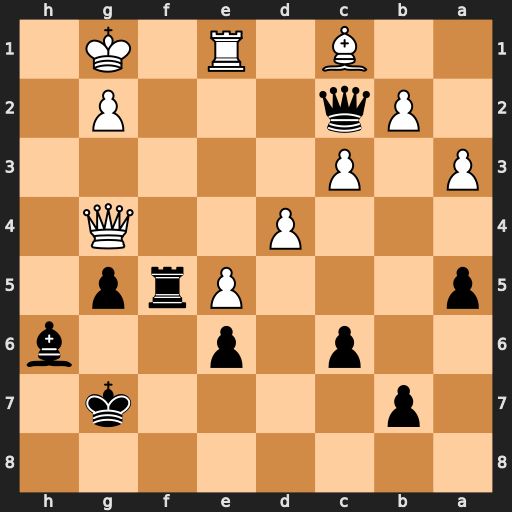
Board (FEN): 8/1p4k1/2p1p2b/p3Prp1/3P2Q1/P1P5/1Pq3P1/2B1R1K1
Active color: b
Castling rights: -
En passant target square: -
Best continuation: Qf2+ Kh2 Qxe1